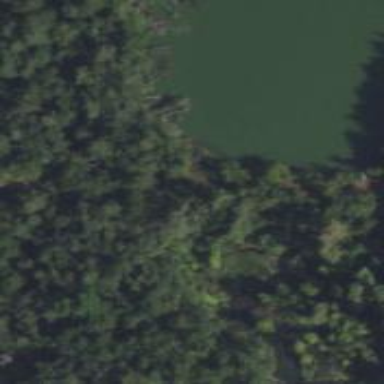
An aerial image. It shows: Reservoir.